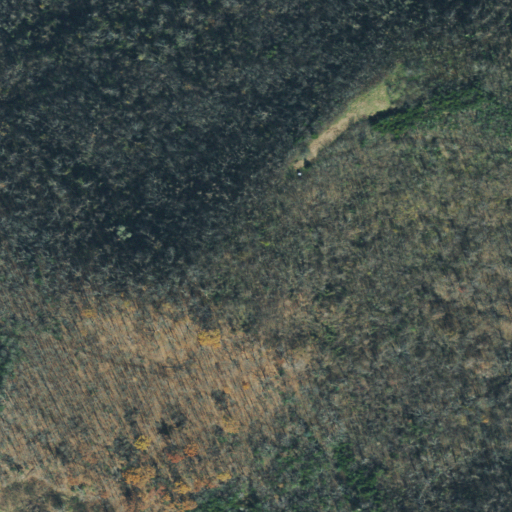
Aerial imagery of mountain in Tennessee named Hickory Hill containing deciduous forest, mixed forest, and open development